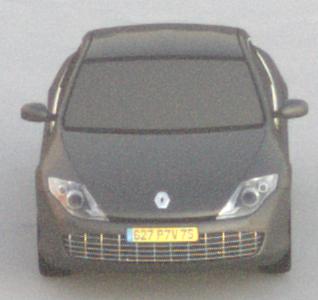
Make: Renault
Model: Laguna Coupé TCe 170
Detailed model: Laguna (III) Coupé
Model produced from: 2010/11
Model produced until: 2011/05
Doors: 2
Color: gray
Road condition: dry road
Daytime: sunrise or sunset
Contrast: low contrast